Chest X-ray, PA view. Patient: 67 years old, sex F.
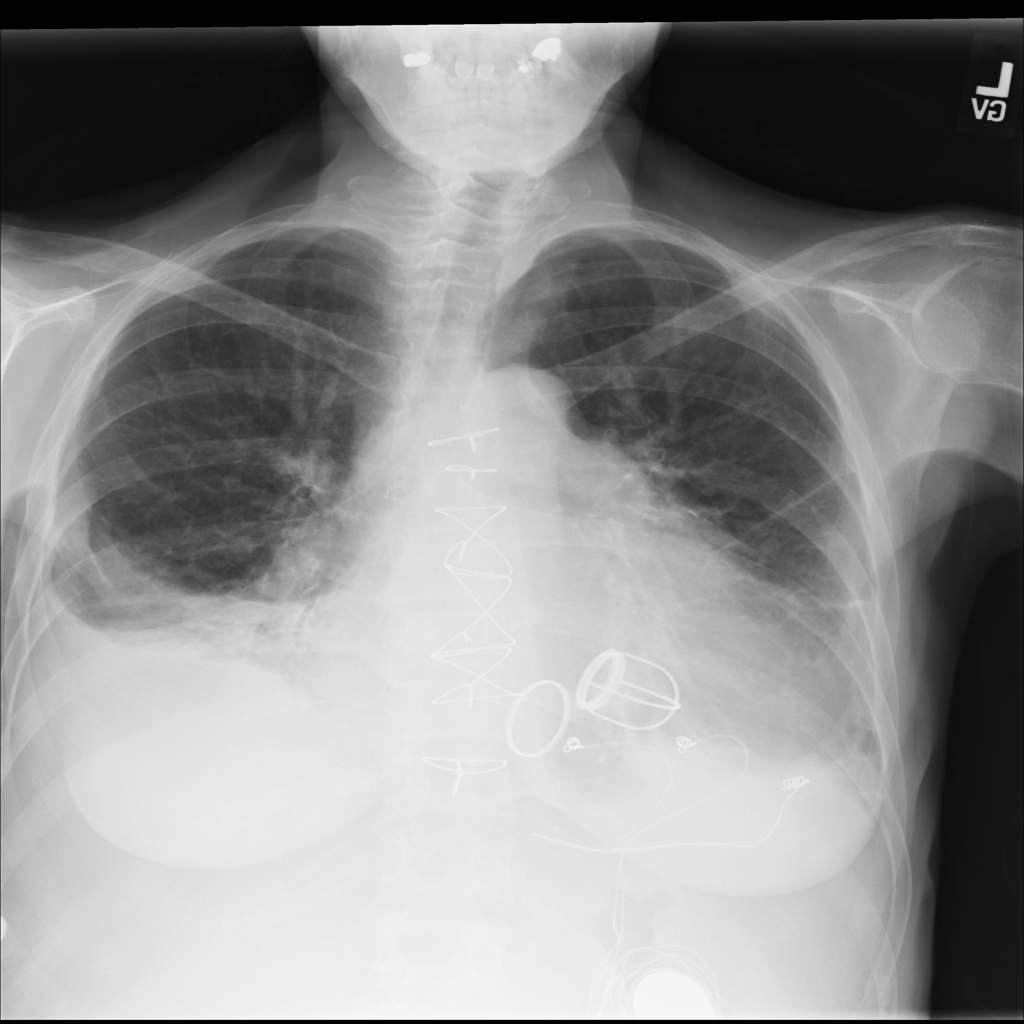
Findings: Atelectasis, Effusion, Infiltration